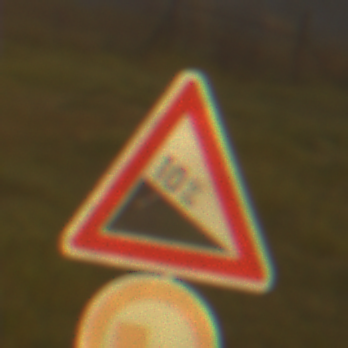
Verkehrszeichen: Gefaelle10
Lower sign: UeberholverbotKraftfahrzeuge
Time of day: SunriseSunset
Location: Outdoor (Nature)
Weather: Clear
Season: NotSpecified
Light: Natural